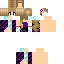
A female human skin with medium skin, wearing brown long hair dressed in a purple hoodie and black pants, featuring a closed mouth.